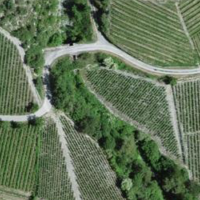
EUNIS habitat code: 40
Species observed at this site:
Ononis natrix